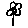
Label: flower